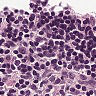
Metastatic tissue present: no